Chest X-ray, PA view. Patient: 37 years old, sex M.
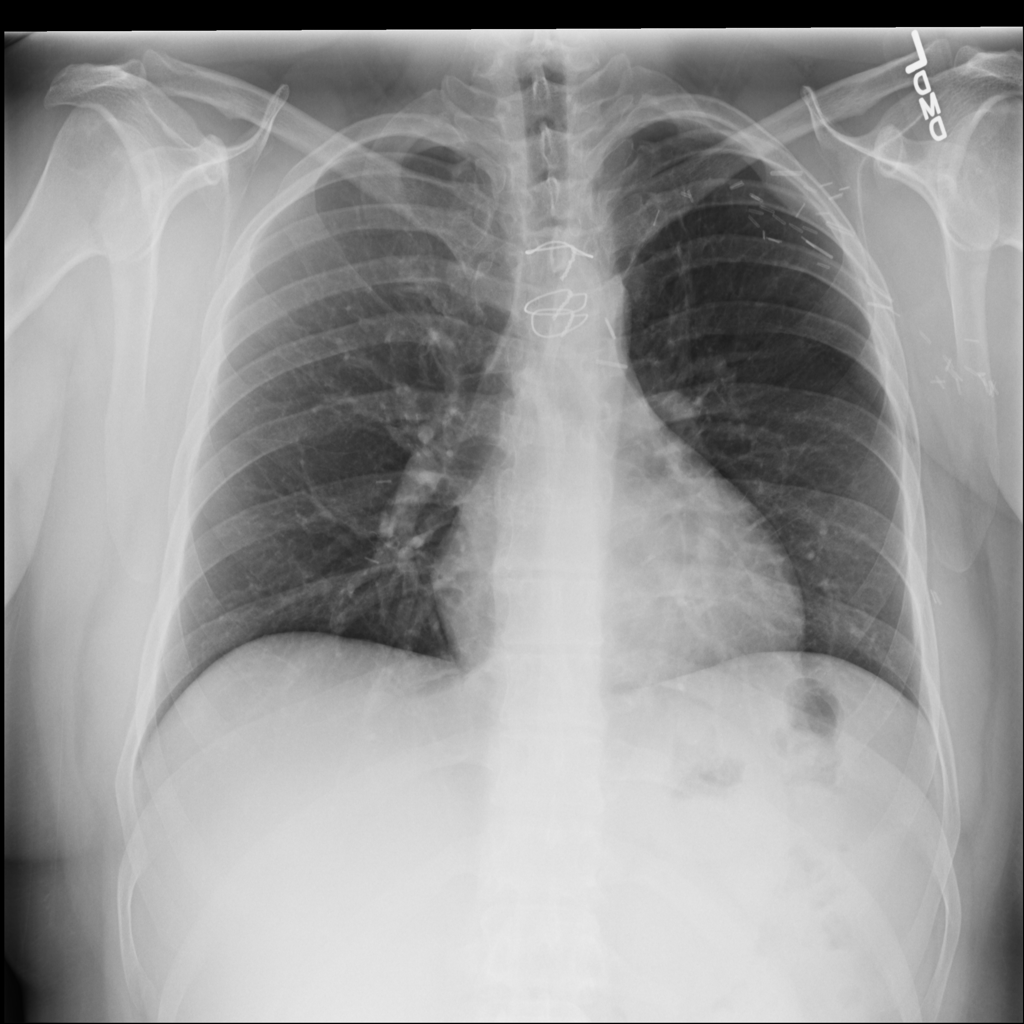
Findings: Cardiomegaly